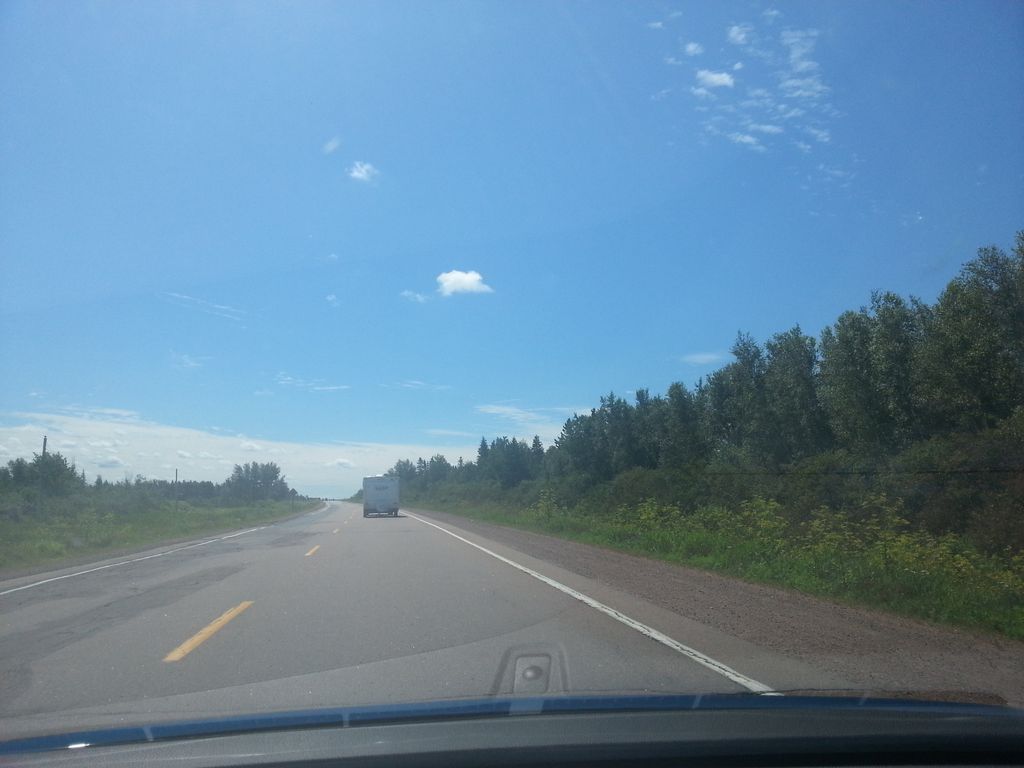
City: charlottetown